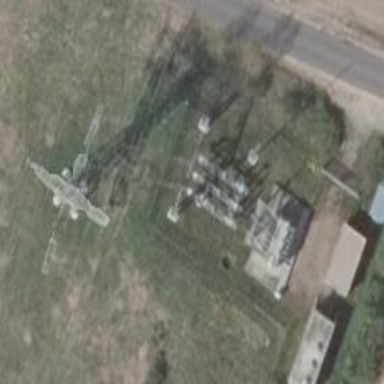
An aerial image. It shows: Three cables of power line.